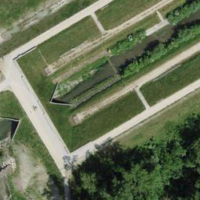
EUNIS habitat code: 56
Species observed at this site:
Certhia brachydactyla
Corvus corone
Falco subbuteo
Alcedo atthis
Anas platyrhynchos
Acrocephalus palustris
Delichon urbicum
Passer domesticus
Buteo buteo
Sylvia atricapilla
Hippolais polyglotta
Columba palumbus
Turdus merula
Ischnura elegans
Hirundo rustica
Mergus merganser
Milvus migrans
Tringa glareola
Onychogomphus forcipatus
Falco tinnunculus
Motacilla alba
Potentilla recta